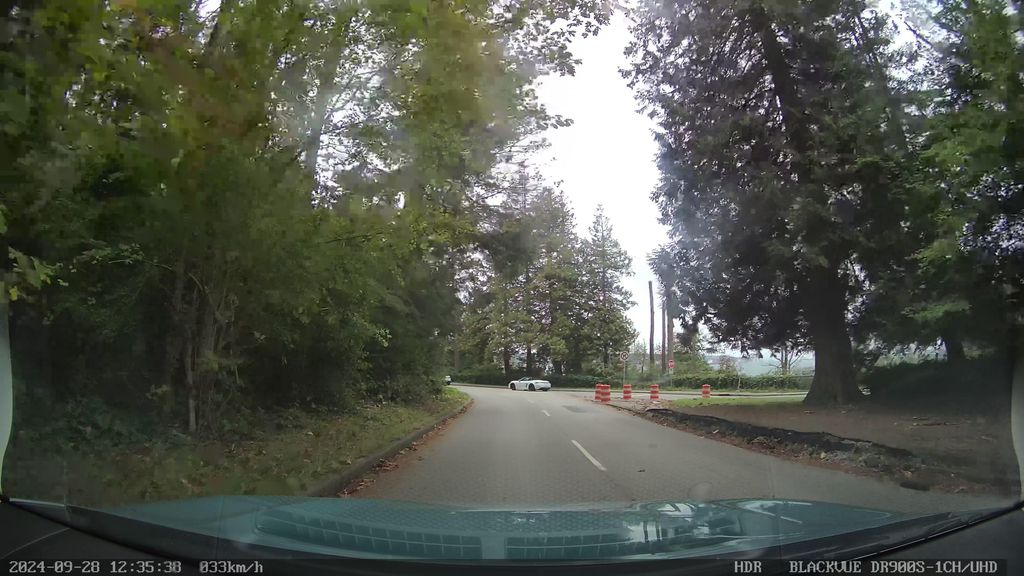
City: vancouver